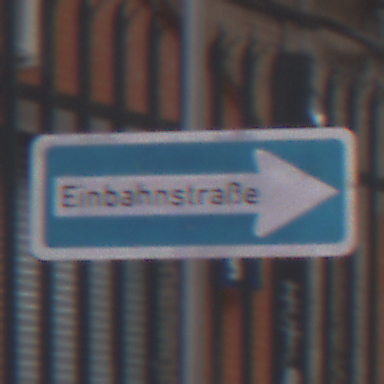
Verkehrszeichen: EinbahnstrasseRechtsweisend
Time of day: MorningAfternoon
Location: Outdoor (Urban)
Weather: Overcast
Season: NotSpecified
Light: Natural